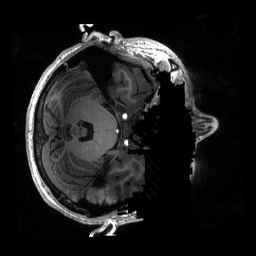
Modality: T1w
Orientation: axial
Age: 24
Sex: female
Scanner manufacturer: siemens
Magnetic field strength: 6.98 T
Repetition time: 2.53 s
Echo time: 0.00176 s